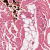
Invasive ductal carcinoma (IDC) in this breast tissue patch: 0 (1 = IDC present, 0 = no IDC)